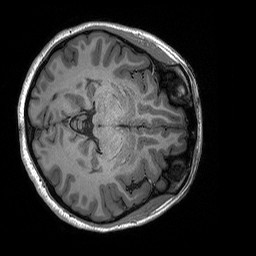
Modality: T1w
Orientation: axial
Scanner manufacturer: siemens
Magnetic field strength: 3 T
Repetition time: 2.3 s
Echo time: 0.00294 s